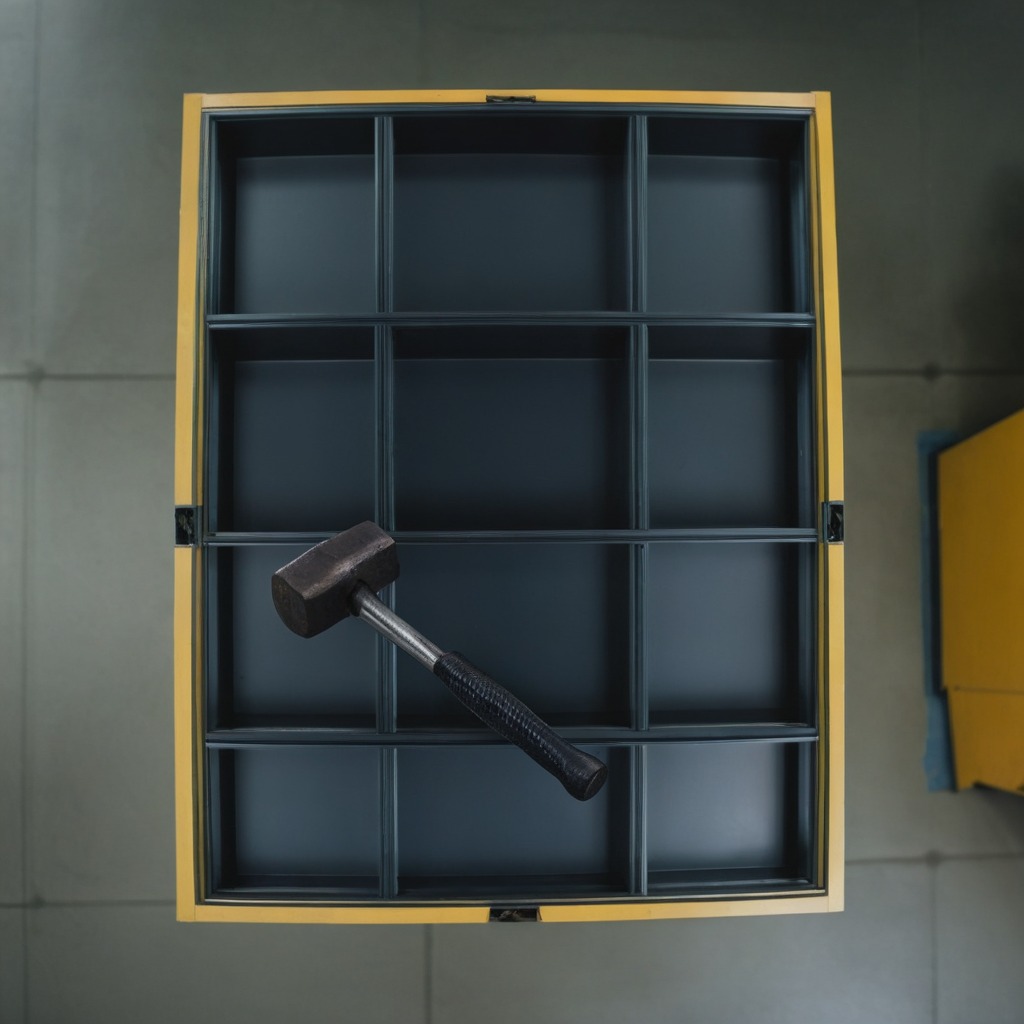
A hammer is lying on a toolbox surface in an airplane hangar workshop 8K.